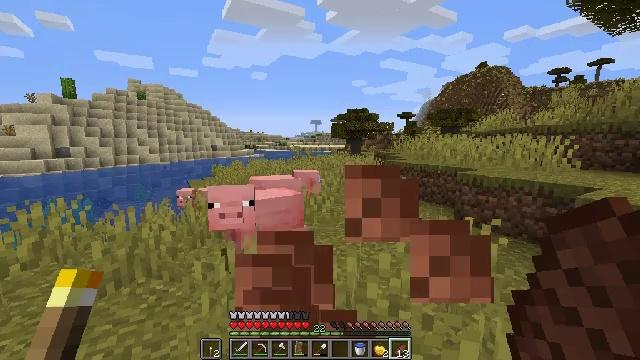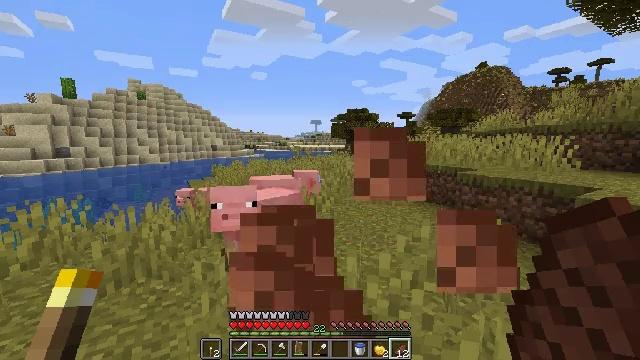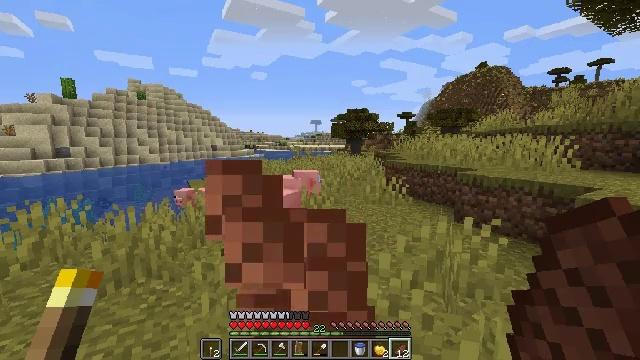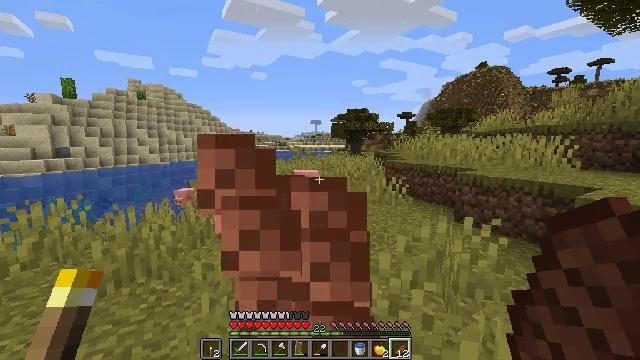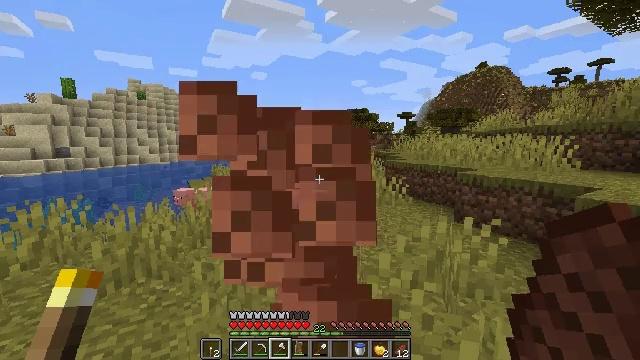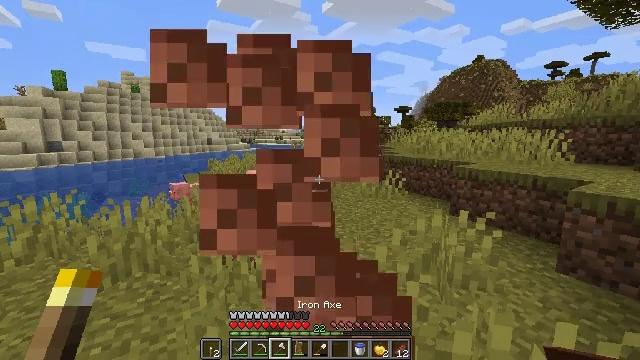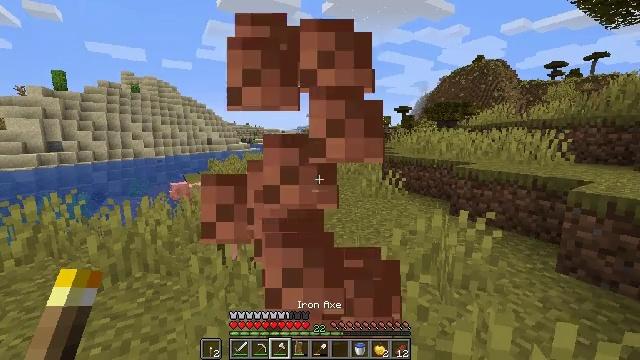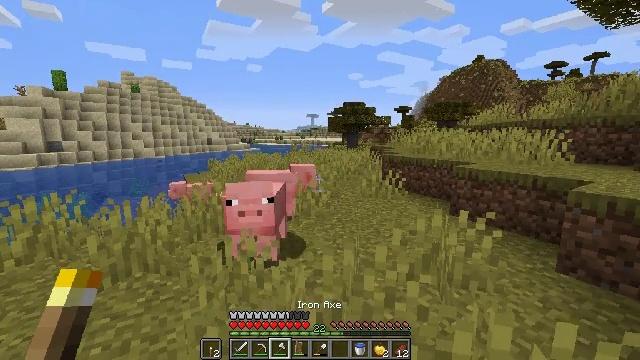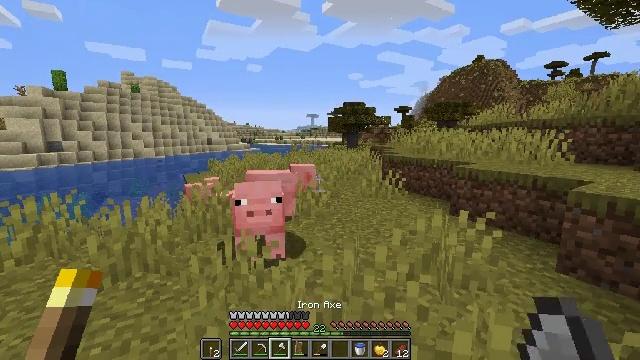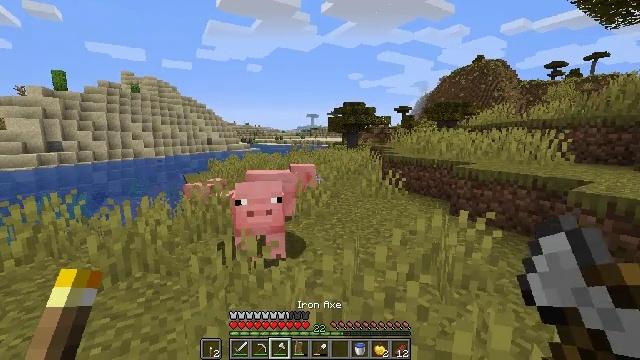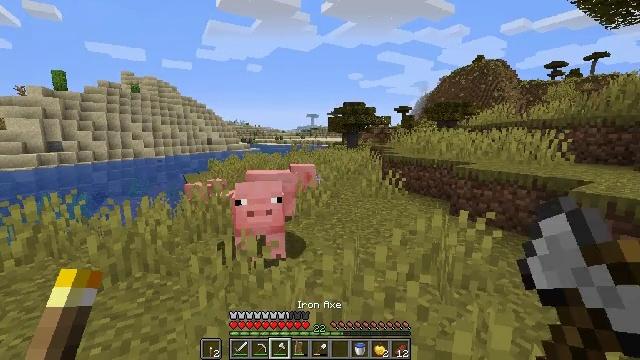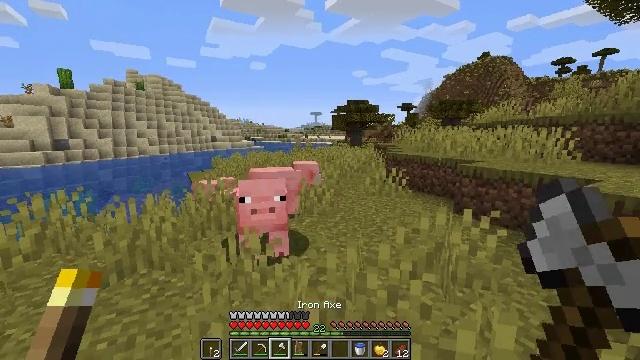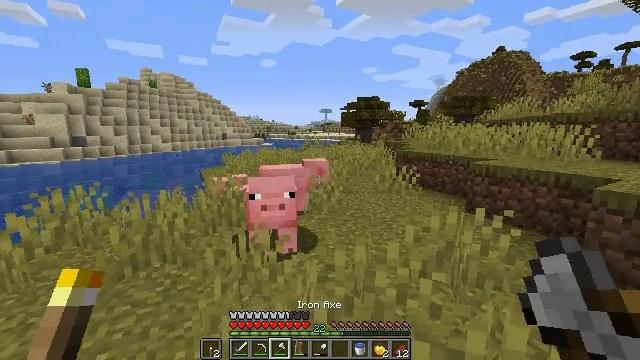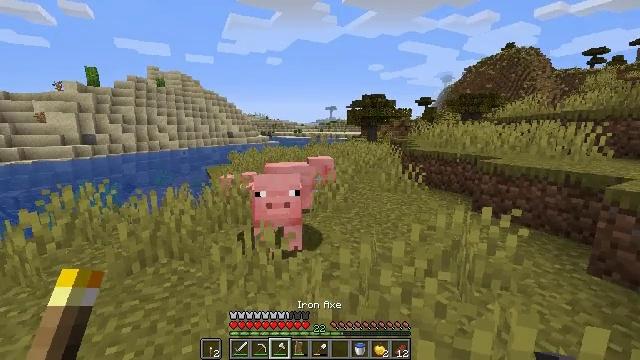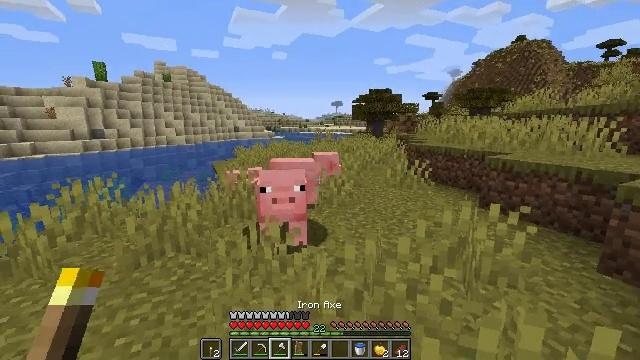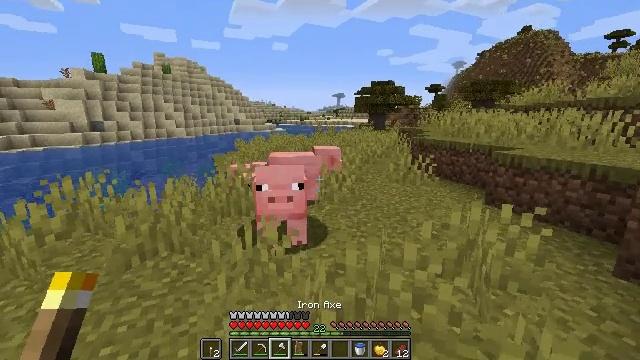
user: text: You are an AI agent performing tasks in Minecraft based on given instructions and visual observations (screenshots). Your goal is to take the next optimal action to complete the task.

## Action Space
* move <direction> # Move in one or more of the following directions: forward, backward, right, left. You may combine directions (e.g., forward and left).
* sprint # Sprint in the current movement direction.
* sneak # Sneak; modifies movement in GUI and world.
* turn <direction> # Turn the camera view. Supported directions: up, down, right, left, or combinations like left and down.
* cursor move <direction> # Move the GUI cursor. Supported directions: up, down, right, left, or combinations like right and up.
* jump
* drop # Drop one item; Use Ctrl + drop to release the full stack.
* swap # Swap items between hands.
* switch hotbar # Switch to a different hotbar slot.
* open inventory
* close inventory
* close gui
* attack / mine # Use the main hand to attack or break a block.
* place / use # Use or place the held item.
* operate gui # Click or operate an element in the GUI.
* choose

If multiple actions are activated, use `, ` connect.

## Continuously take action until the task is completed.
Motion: motion action
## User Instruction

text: Combat the pig.
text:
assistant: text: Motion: use / place
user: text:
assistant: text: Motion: use / place
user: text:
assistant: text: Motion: use / place
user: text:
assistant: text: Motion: use / place, switch to hotbar 3
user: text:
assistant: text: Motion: turn down, switch to hotbar 3
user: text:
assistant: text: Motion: switch to hotbar 3
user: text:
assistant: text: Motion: no_op
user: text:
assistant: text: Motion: no_op
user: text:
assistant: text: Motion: no_op
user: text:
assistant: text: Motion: no_op
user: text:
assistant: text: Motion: no_op
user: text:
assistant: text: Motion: turn left
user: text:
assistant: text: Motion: turn left
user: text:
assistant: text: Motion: move forward, turn left and down
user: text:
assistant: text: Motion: move forward, turn down
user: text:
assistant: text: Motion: move forward, turn down
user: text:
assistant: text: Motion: move forward, turn down
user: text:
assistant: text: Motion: move forward, turn left and down
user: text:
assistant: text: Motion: move forward, turn left and down
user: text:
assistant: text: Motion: move forward, turn left and down
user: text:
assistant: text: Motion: turn left and down
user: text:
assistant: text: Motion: turn left and down
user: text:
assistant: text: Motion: turn left and down
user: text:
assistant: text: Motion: turn left and down, jump
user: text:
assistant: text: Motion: turn left and down, jump
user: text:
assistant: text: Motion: move forward, turn down, jump
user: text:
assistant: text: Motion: move forward, turn down, jump
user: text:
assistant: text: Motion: move forward, turn down
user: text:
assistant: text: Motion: move forward, turn down
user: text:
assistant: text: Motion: move forward, turn down